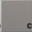
Piece: xx